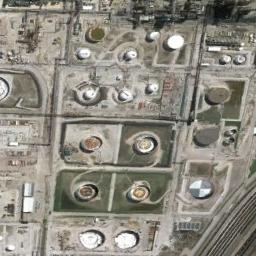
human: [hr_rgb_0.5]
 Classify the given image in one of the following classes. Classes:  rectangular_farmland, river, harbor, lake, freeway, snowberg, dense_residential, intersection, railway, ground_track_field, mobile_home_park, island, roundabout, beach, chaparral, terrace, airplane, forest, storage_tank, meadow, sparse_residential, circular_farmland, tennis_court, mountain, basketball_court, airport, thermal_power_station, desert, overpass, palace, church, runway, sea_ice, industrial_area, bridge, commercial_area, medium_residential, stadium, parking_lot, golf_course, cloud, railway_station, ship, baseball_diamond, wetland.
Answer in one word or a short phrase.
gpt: storage_tank